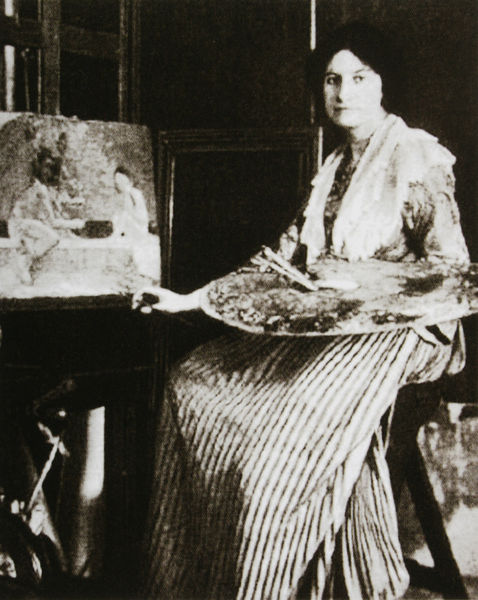
Titel: Julie Wolfthorn
Standort: Berlin
Institution: Archiv des Julie-Wolfthorn-Freundeskreises
Schlagwörter: gemälde, hand, weiß, sitzen, frau, frisur, grau, kleid, schwarz, stuhl, ölbild, blick, schal, rock, wand, gesicht, bild, portrait, porträt, sitzend, schürze, atelier, malerin, staffelei, streifen, foto, fotografie, photographie, selbstbildnis, malen, palette, pinsel, photo, bild einer malerin, moirsot, tcoro